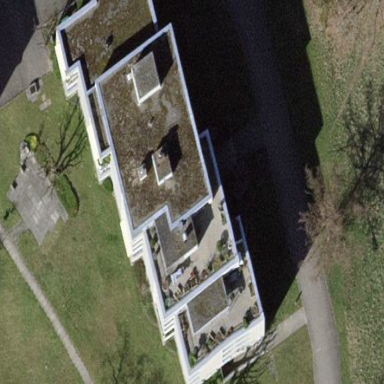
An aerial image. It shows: Building with flat roof.